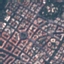
Land use / land cover class: Residential